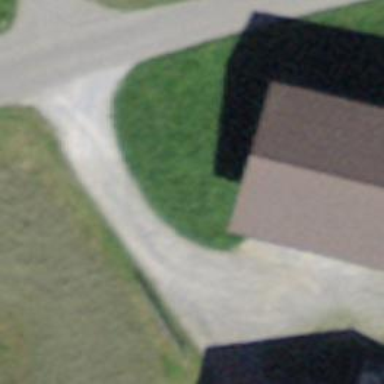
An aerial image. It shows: Well-maintained track road with grade 1 tracktype.